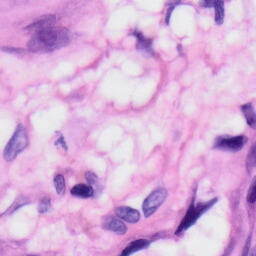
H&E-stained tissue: Skin